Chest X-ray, PA view. Patient: 15 years old, sex M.
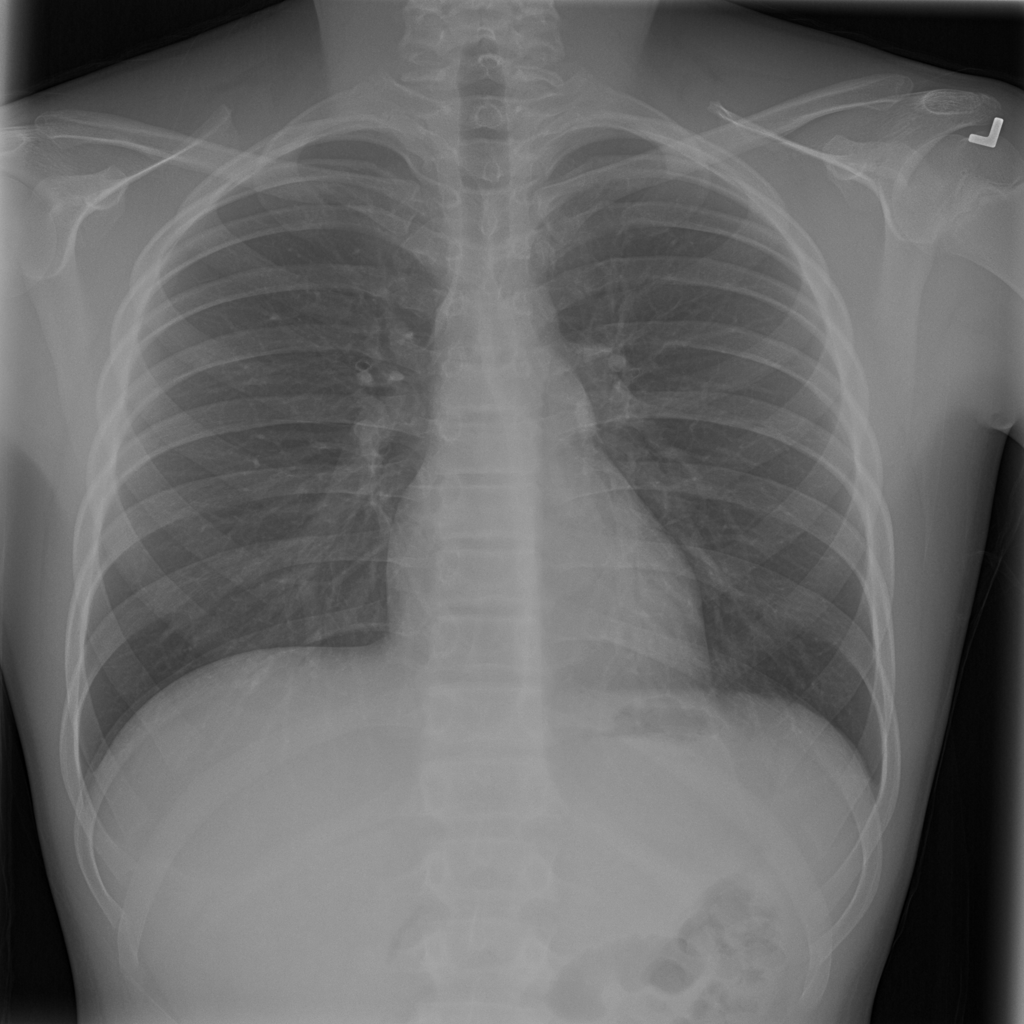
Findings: No Finding